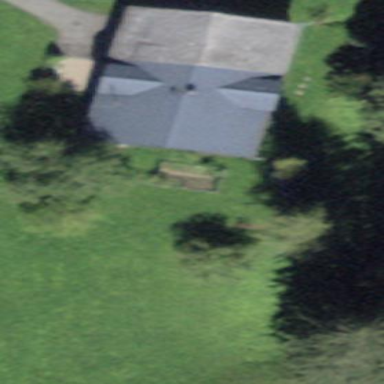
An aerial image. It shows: Farm building.